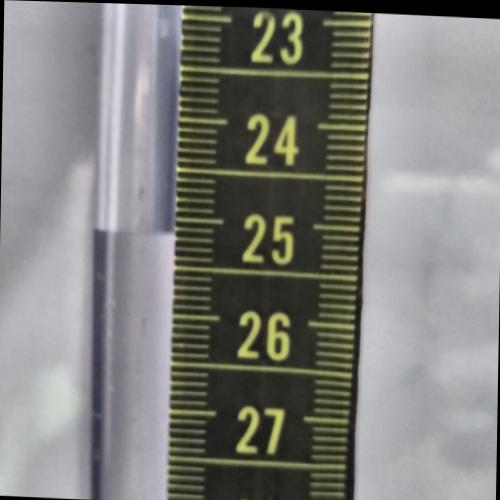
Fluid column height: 25.1 cm